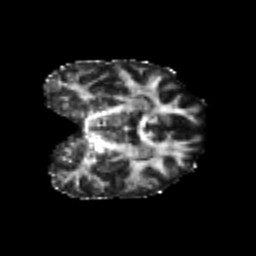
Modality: FA
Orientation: coronal
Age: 24
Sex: female
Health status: healthy
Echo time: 0.074 s